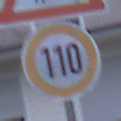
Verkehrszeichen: Geschwindigkeit110
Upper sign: KurveRechts
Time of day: SunriseSunset
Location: Outdoor (Urban)
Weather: PartlyCloudy
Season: NotSpecified
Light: Natural